Field crop: maize
Growth stage: 2
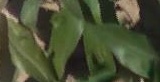
Species: maize